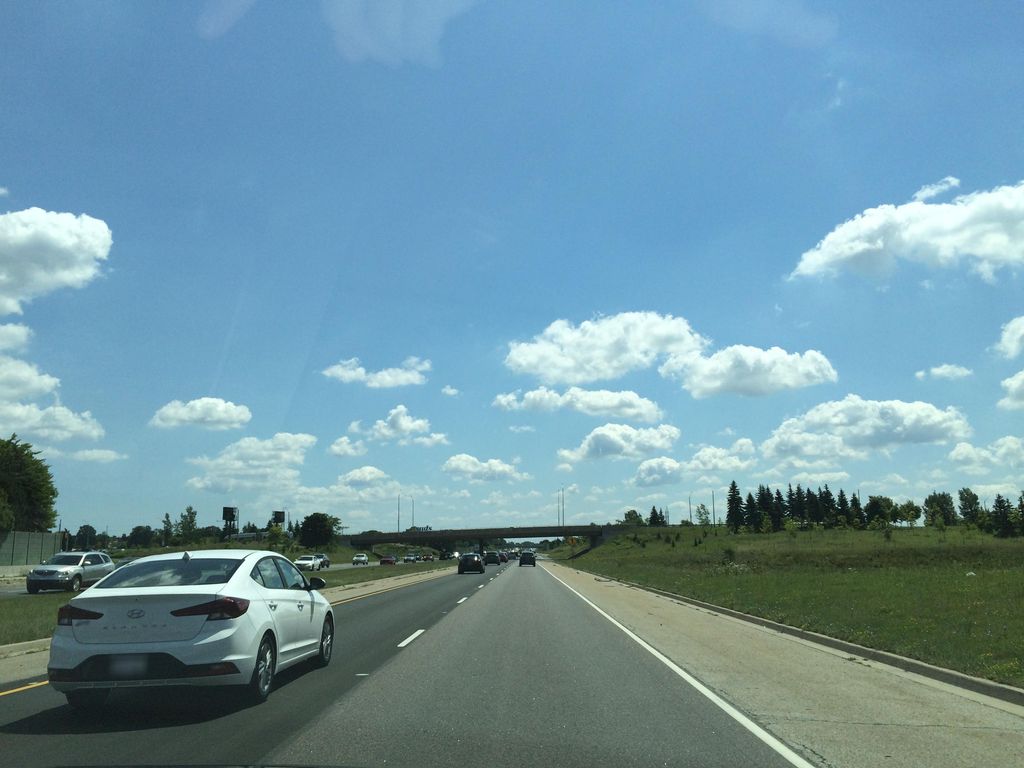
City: hamilton